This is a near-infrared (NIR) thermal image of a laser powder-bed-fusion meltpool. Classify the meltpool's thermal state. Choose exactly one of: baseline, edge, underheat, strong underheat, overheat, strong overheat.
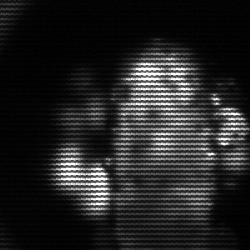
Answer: strong underheat